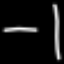
Label: line